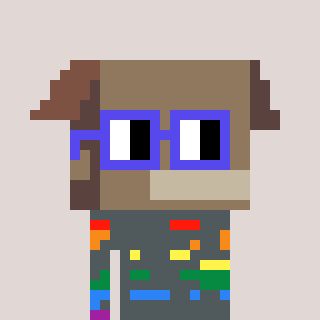
a pixel art character with square blue glasses, a box-shaped head and a foggrey-colored body on a warm background